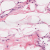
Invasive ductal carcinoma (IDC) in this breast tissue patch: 0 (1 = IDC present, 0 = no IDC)